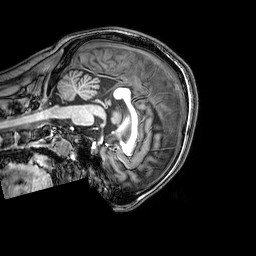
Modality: T1w
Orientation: sagittal
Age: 20
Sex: female
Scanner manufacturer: philips
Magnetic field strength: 3 T
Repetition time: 0.008113 s
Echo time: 0.003709 s